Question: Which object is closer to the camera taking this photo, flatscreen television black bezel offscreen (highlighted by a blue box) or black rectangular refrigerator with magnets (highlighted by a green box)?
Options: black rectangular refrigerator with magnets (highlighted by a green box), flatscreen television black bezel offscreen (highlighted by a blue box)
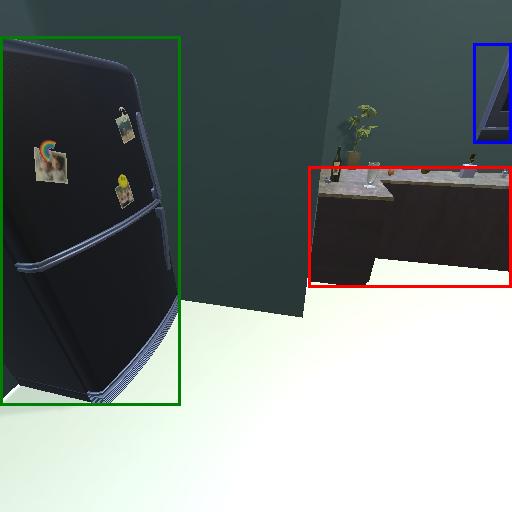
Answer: black rectangular refrigerator with magnets (highlighted by a green box)